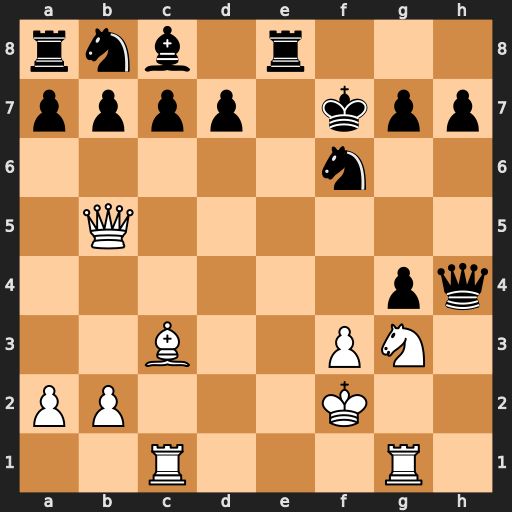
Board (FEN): rnb1r3/pppp1kpp/5n2/1Q6/6pq/2B2PN1/PP3K2/2R3R1
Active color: w
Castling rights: -
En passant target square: -
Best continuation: Rh1 c6 Qb3+ d5 Rxh4